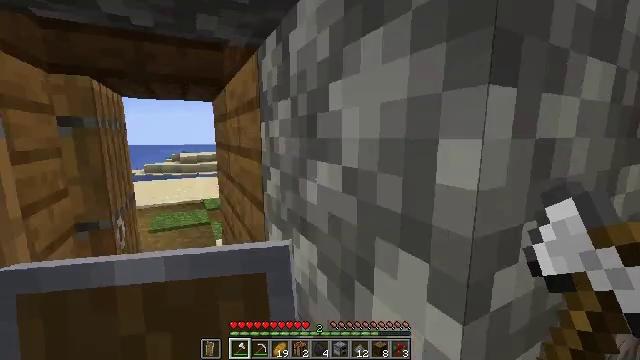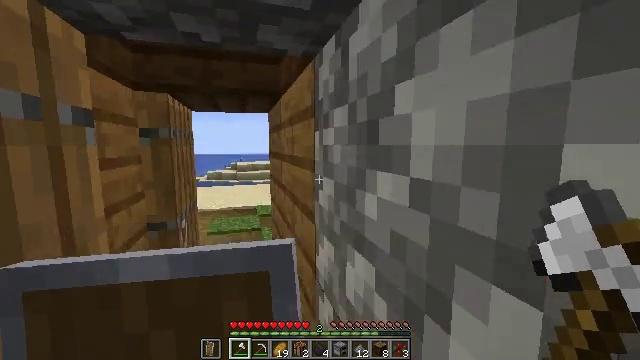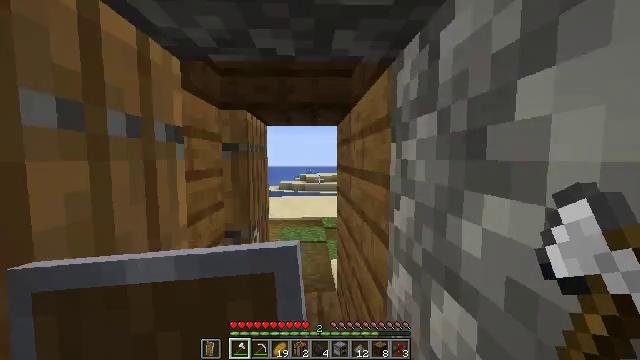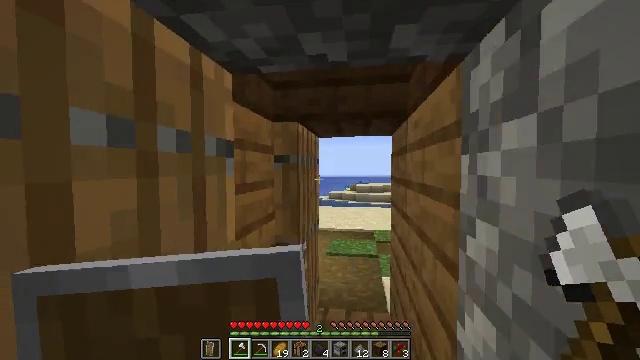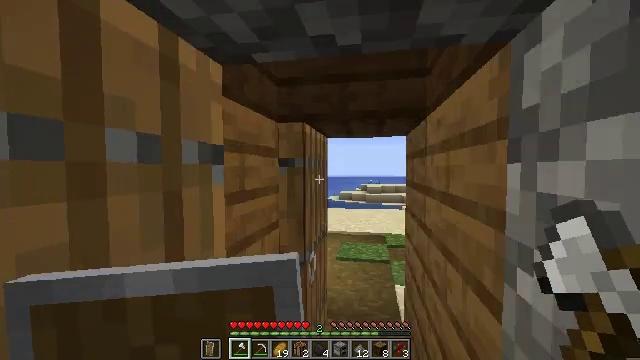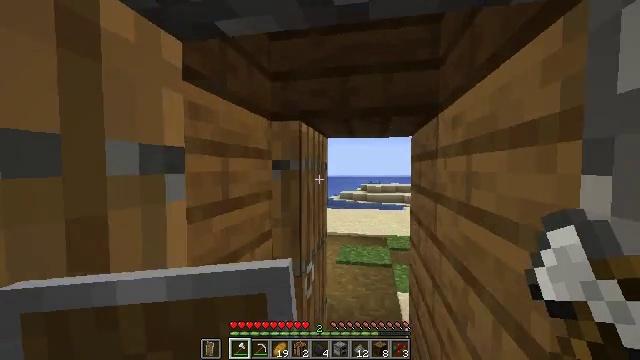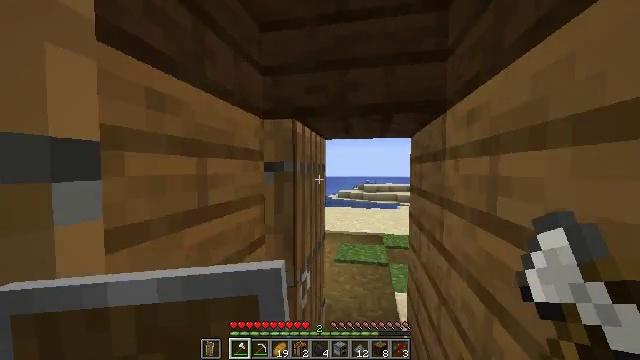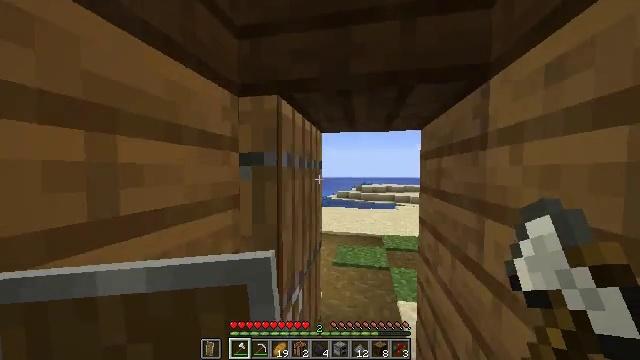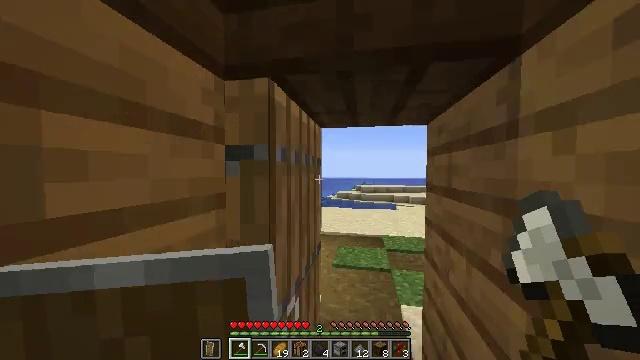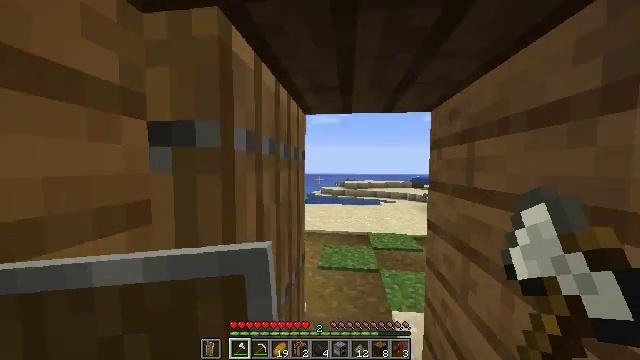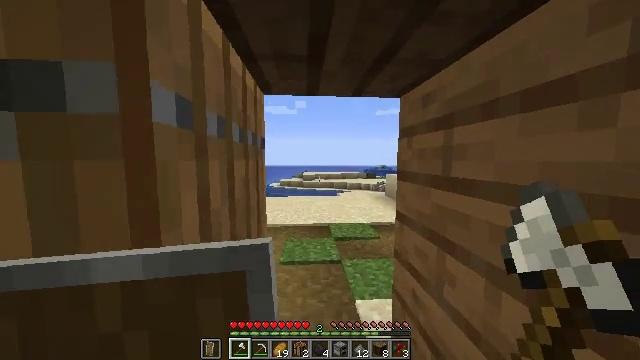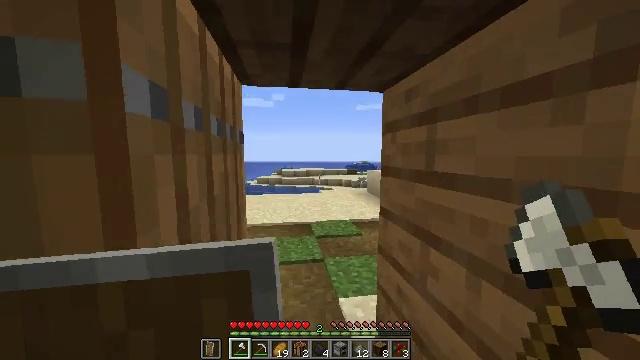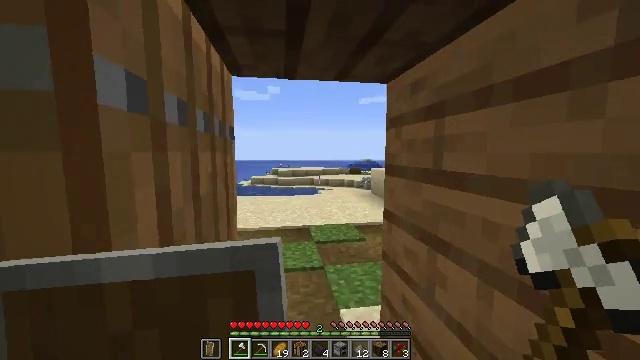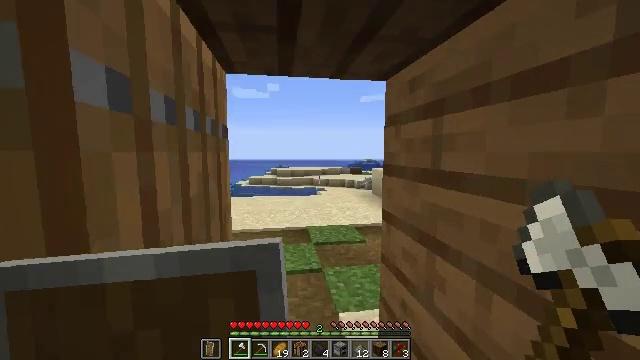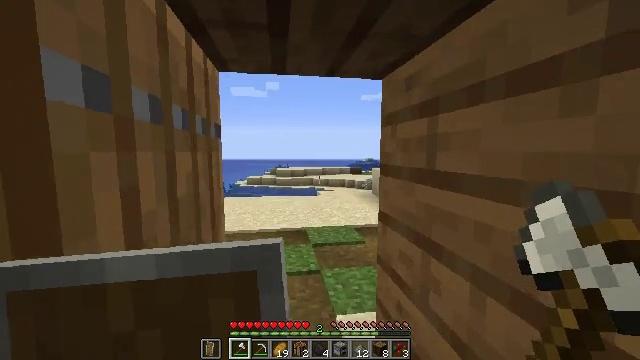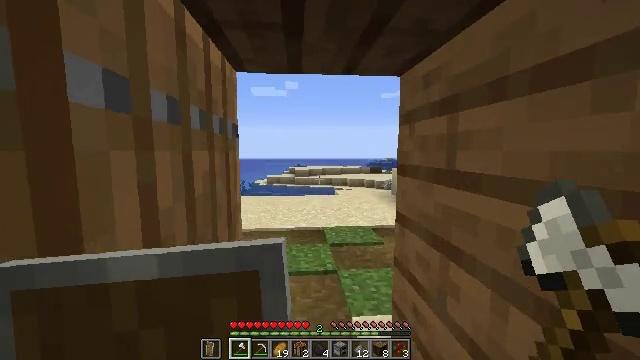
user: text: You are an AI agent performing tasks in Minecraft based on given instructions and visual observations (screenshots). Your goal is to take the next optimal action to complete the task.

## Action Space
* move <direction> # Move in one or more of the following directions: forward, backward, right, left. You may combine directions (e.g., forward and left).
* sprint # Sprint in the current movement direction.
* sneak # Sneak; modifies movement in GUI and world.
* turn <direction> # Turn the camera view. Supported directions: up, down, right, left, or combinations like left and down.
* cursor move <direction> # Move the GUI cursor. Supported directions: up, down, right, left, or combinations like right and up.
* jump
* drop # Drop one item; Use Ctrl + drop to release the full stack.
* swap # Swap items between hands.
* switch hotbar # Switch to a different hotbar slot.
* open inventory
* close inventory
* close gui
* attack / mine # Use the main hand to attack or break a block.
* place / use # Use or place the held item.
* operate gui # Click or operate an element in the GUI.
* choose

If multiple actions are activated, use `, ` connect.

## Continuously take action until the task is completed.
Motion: motion action
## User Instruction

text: Mine the purple bed.
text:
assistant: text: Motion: move forward and move right, sprint, turn left and up
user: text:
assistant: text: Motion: move forward, sprint, turn left and up
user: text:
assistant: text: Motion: move forward, sprint, turn left and up
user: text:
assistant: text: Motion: move forward, sprint, turn left
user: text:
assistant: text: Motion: move forward, sprint
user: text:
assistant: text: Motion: move forward, sprint
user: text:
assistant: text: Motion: move forward, sprint
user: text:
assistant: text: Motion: move forward, sprint
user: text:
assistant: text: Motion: move forward, sprint, turn right
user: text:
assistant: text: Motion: move forward, sprint, turn right and down
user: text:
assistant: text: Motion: move forward, sprint, turn right
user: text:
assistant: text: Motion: move forward, sprint
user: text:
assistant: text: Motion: move forward, sprint
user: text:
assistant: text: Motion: move forward, sprint
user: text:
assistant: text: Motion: move forward, sprint, turn left
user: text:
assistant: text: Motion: move forward, sprint, turn left
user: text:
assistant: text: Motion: move forward, sprint, turn left
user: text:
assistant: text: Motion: move forward, sprint, turn left
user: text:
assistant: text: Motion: move forward, sprint
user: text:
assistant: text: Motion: move forward, sprint, turn right
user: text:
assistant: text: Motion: move forward, sprint, turn right
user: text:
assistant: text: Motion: move forward and move right, sprint, turn right
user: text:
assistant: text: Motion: move forward and move right, sprint
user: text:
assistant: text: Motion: move forward and move right, sprint
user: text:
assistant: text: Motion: move forward and move right, sprint, turn left
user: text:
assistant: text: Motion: move forward, sprint, turn left
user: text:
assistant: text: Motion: move forward, sprint, turn left
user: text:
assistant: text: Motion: move forward, sprint, turn left
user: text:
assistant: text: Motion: move forward, sprint, turn left
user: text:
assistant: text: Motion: move forward, sprint, turn left